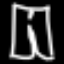
Label: pants